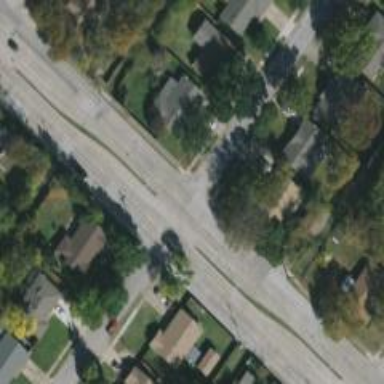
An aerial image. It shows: Secondary road.